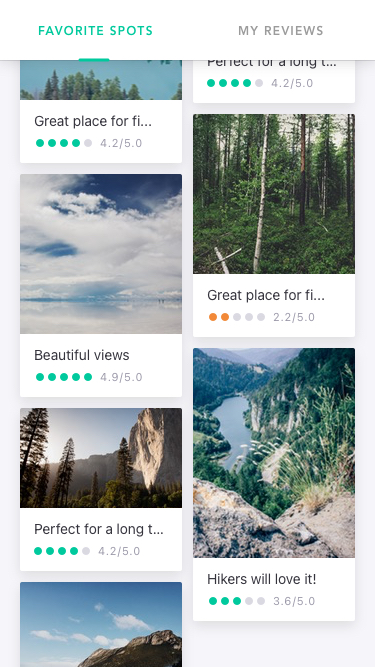
Text in this UI design:
3.6/5.0
Hikers will love it!
Perfect for a long t…
4.2/5.0
2.2/5.0
Great place for fi...
4.9/5.0
Beautiful views
Perfect for a long t…
4.2/5.0
4.2/5.0
Great place for fi...
MY REVIEWS
FAVORITE SPOTS